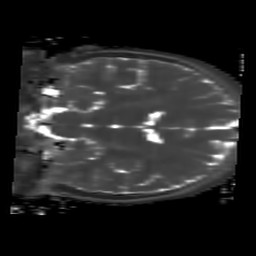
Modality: T2map
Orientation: coronal
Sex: female
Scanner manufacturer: siemens
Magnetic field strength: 3 T
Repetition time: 4 s